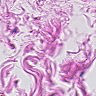
Metastatic tissue present: no